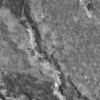
Label: not_dusty